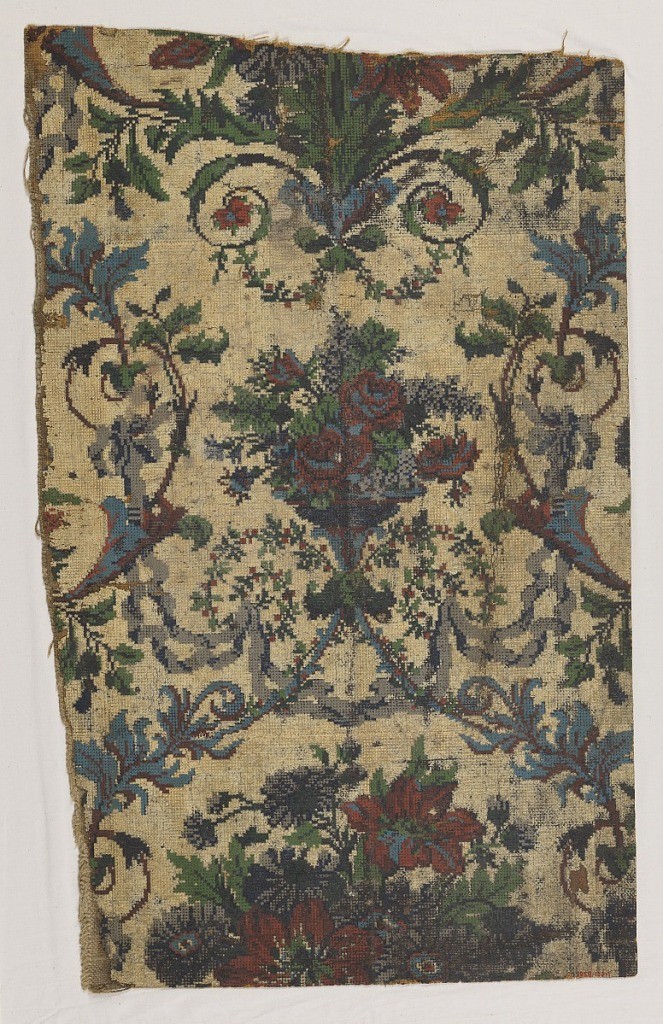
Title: Floor cloth fragment
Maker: Schuyler House, Saratoga National Historical Park, Schuylerville, NY, USA
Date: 1850–60
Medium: paint, linolium Technique: painted
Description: One repeat of a floor cloth simulating a floral tapestry design.